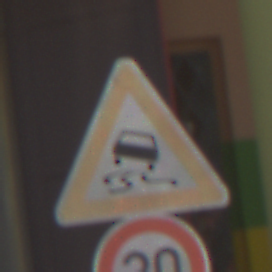
Verkehrszeichen: SchleuderOderRutschgefahr
Zusatzzeichen unten: Geschwindigkeit30
Umgebung: Outdoor, Special
Tageszeit: MorningAfternoon
Wetter: PartlyCloudy
Licht: Natural
Jahreszeit: NotSpecified
Kontrast: HighContrast